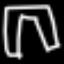
Label: pants